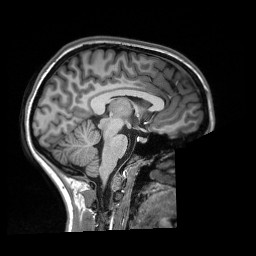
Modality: T1w
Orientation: sagittal